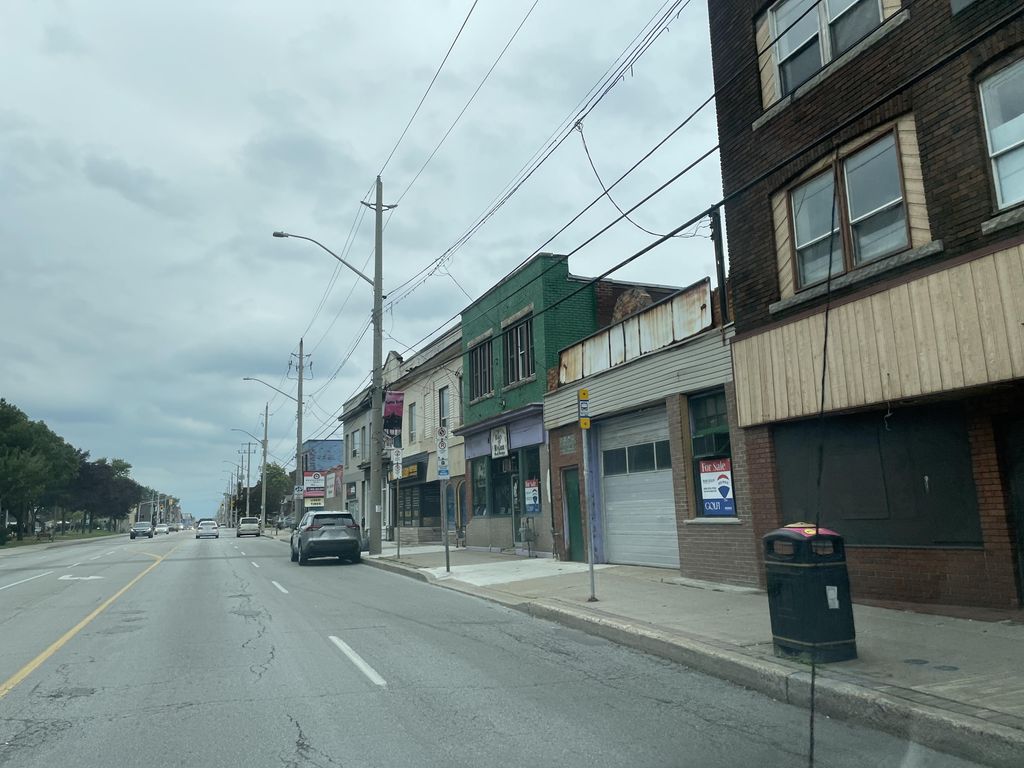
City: hamilton